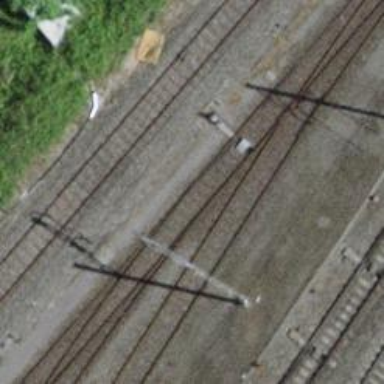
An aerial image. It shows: Rail yard with electrified rails and single track.